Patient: sex M, age 48
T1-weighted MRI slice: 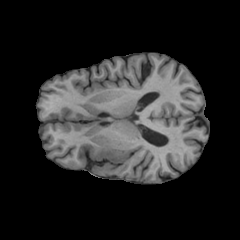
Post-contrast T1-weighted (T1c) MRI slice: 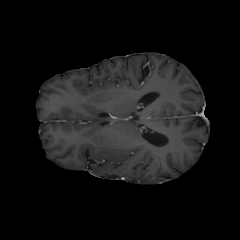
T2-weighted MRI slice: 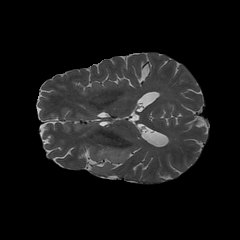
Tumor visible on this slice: yes
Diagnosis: Glioblastoma, IDH-wildtype
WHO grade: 4